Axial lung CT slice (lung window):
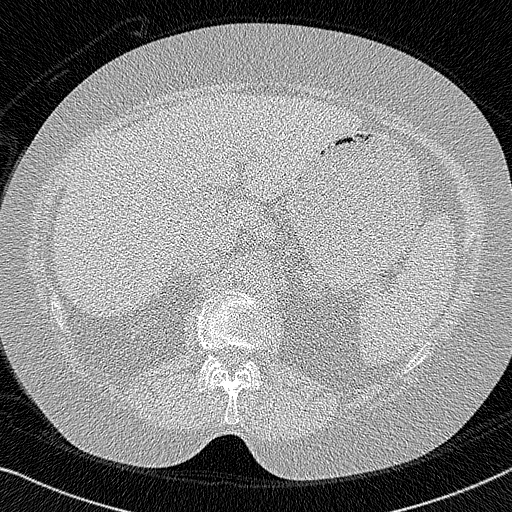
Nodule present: no